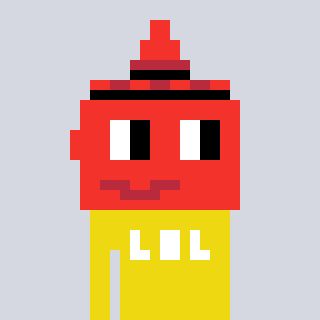
a pixel art character with square red glasses, a ketchup-shaped head and a yellow-colored body on a cool background